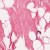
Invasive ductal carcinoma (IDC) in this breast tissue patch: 0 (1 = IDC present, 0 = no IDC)